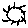
Label: sun